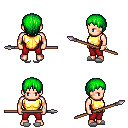
a pixel art fantasy rpg character, male body template, human, light skin, gold chest armor, red pants, green plain hairstyle, bracelets, white slippers, spear, four views (front, back, left, right), 2x2 character sprite sheet, small pixel art, hard edges, no anti-aliasing